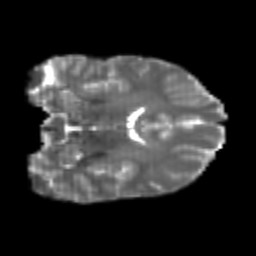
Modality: T2w
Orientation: coronal
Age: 21
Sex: male
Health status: healthy
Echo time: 0.074 s